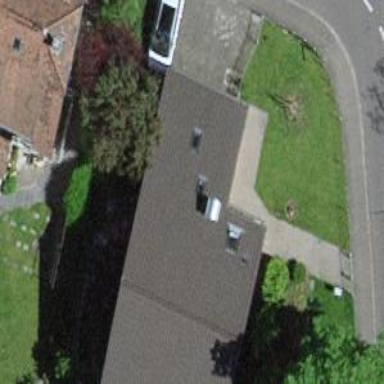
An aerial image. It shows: Detached building with gabled roof.